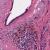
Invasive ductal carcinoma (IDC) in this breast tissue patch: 0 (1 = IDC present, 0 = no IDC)